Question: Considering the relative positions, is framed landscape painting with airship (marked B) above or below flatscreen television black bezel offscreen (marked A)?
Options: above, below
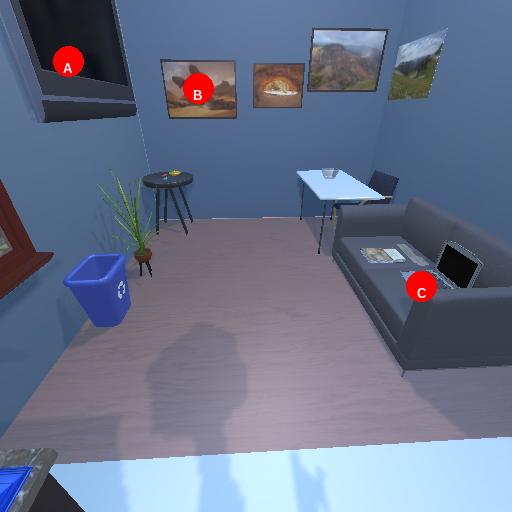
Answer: above